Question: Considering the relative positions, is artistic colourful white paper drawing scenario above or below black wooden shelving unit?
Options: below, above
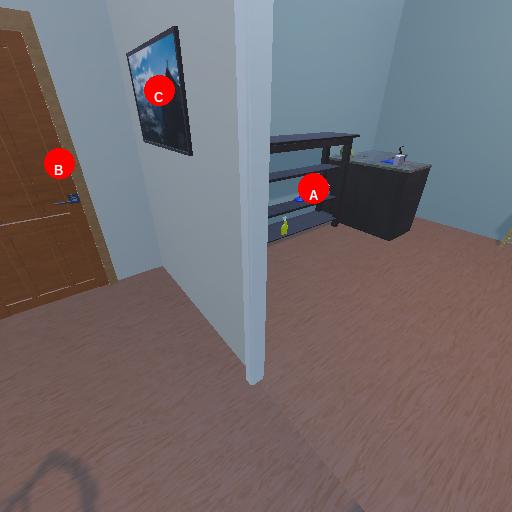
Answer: below